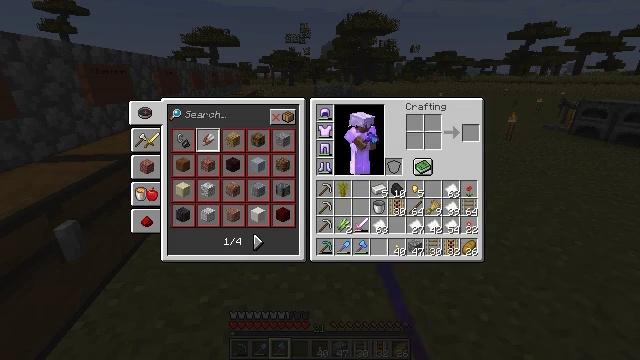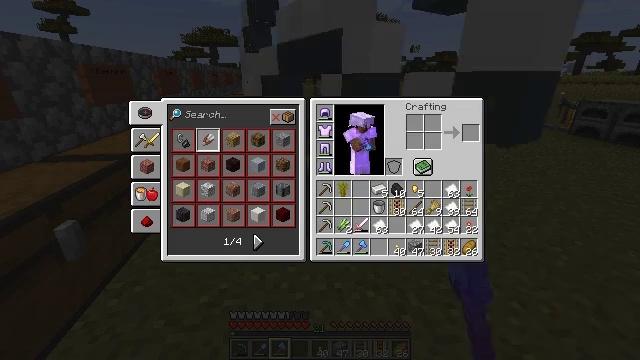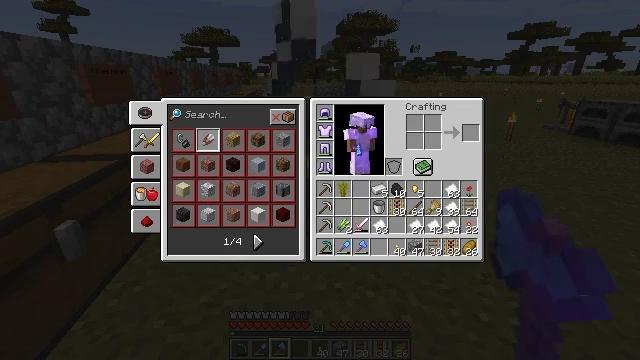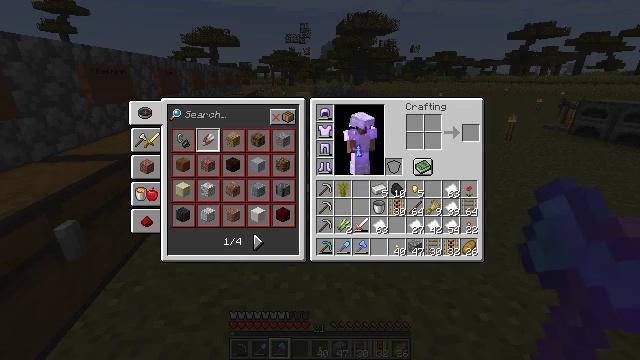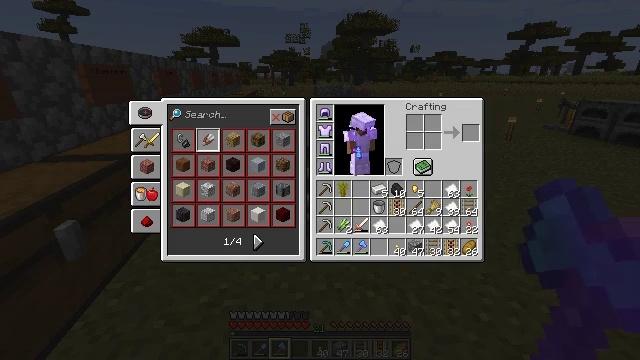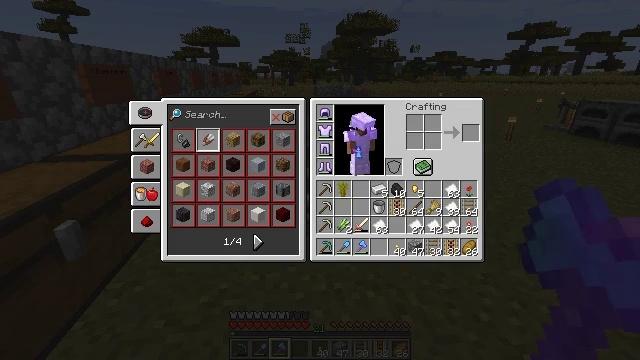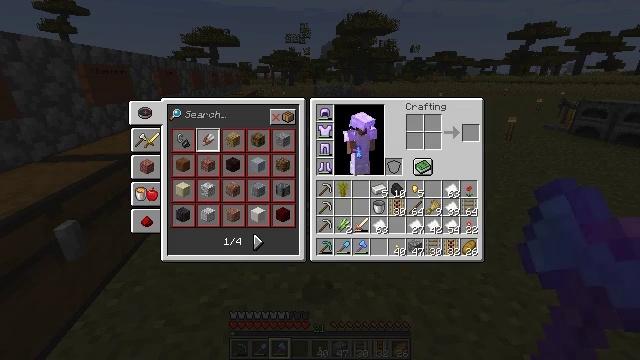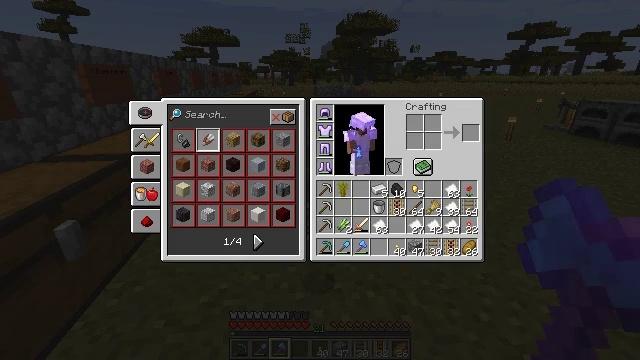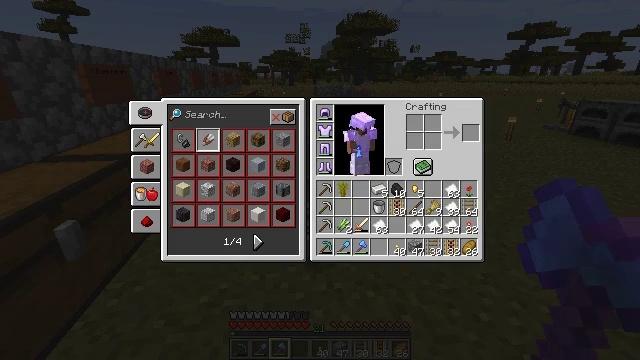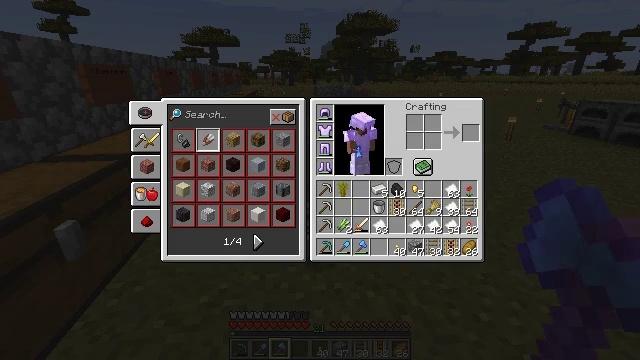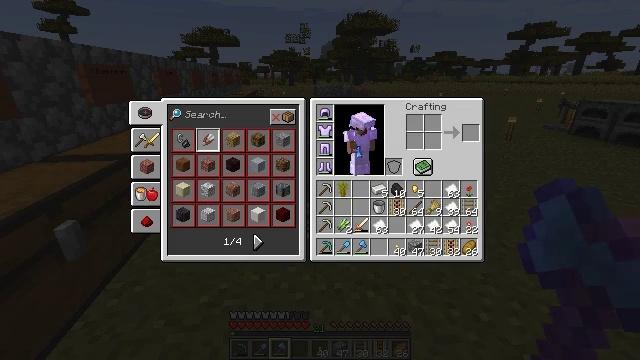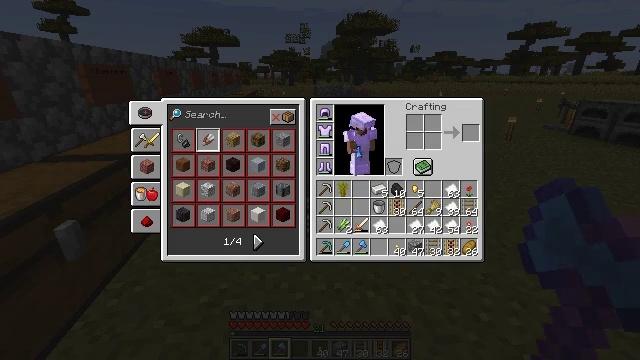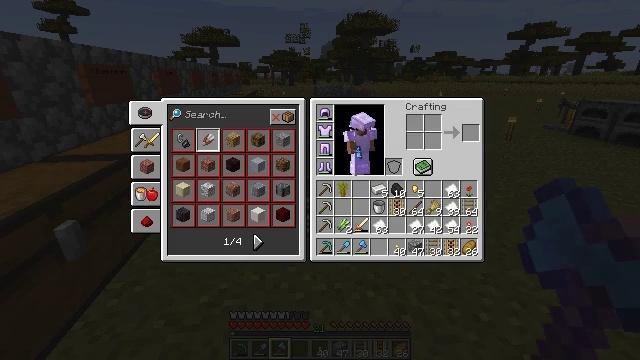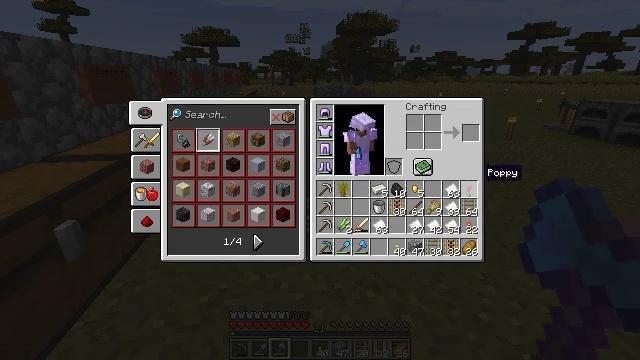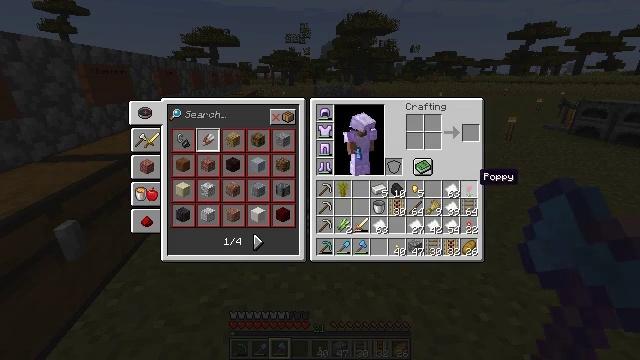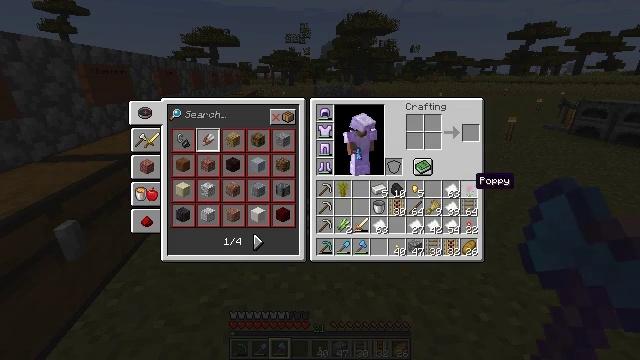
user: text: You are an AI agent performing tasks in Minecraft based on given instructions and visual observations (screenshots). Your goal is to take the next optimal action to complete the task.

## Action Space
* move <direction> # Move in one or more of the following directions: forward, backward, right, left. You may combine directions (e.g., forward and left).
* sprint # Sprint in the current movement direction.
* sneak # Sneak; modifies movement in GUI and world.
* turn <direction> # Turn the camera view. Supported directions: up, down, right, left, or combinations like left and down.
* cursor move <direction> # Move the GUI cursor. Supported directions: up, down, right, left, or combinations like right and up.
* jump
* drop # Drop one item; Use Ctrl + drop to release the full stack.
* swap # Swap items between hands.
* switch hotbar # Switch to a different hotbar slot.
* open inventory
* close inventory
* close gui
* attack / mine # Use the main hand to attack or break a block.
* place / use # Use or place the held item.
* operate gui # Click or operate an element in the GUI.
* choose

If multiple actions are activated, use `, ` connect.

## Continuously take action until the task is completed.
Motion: motion action
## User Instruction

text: Remove a poppy from the inventory.
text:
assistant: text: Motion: open gui
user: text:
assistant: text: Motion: cursor move down
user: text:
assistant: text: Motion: cursor move left and down
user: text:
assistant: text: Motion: no_op
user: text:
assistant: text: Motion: no_op
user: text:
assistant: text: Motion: no_op
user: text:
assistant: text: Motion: no_op
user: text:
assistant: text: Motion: cursor move left
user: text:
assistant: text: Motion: no_op
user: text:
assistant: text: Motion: no_op
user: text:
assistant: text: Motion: no_op
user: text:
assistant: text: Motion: cursor move left and down
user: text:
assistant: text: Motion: no_op
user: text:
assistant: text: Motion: no_op
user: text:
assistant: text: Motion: no_op
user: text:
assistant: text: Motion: no_op
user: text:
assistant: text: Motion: operate gui
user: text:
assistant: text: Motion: operate gui
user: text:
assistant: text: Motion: cursor move right and up, operate gui
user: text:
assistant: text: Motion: cursor move right and up
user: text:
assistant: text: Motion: cursor move right
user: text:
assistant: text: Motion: operate gui
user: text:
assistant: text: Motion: operate gui
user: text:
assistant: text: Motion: no_op
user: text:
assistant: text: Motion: no_op
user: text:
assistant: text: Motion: cursor move left and down
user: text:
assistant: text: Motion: cursor move left and down
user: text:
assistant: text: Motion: cursor move left and down
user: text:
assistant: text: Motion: no_op